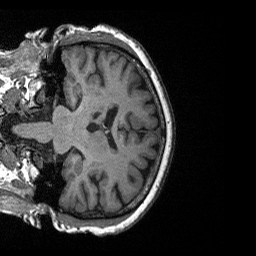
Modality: T1w
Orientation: coronal
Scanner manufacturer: siemens
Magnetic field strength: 3 T
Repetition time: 2.3 s
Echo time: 0.00226 s